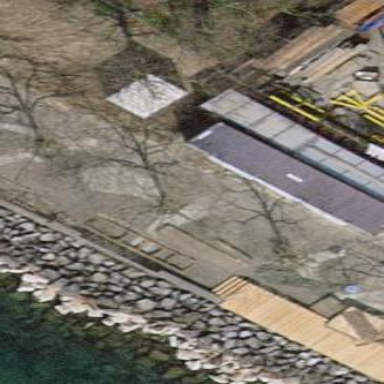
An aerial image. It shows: Container building.